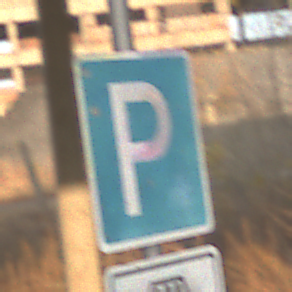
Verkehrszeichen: Parken
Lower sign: MehrfachbesetzePersonenkraftwagenFrei
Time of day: SunriseSunset
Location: Roofed (Suburban)
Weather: Clear
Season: NotSpecified
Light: Natural